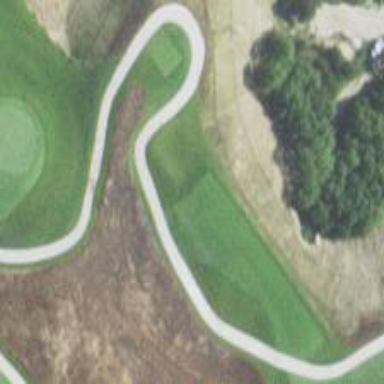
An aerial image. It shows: Grassy area designated as golf tee.